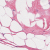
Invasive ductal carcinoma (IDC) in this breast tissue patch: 0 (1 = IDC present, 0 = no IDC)